八年级 · 度量几何学
由于台风的影响, 一棵树在离地面 $6 \mathrm{~m}$ 处折断, 树顶落在离树干底部 $8 \mathrm{~m}$ 处,则这棵树在折断前 (不包括树根) 长度是

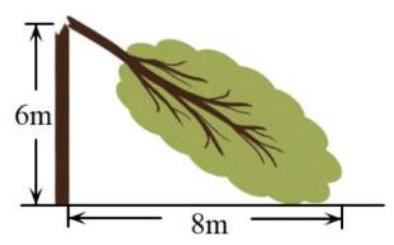
答案: $16 \mathrm{~m}$